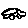
Label: car